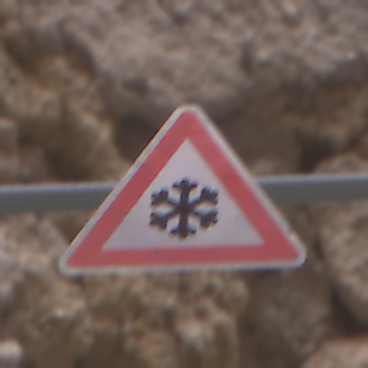
Verkehrszeichen: SchneeOderEisglaette
Umgebung: Outdoor, Urban
Tageszeit: Midday
Wetter: PartlyCloudy
Licht: Natural
Jahreszeit: NotSpecified
Kontrast: MediumContrast